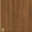
Piece: xx